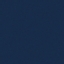
Land use / land cover class: SeaLake